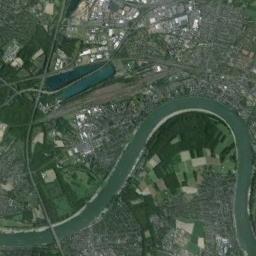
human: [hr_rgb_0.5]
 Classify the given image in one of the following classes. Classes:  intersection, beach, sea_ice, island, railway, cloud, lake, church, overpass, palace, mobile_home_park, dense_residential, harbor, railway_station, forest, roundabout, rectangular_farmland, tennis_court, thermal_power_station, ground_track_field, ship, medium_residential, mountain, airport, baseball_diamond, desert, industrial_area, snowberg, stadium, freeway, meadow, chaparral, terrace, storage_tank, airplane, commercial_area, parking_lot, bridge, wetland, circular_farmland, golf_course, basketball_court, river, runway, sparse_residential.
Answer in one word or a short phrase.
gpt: river